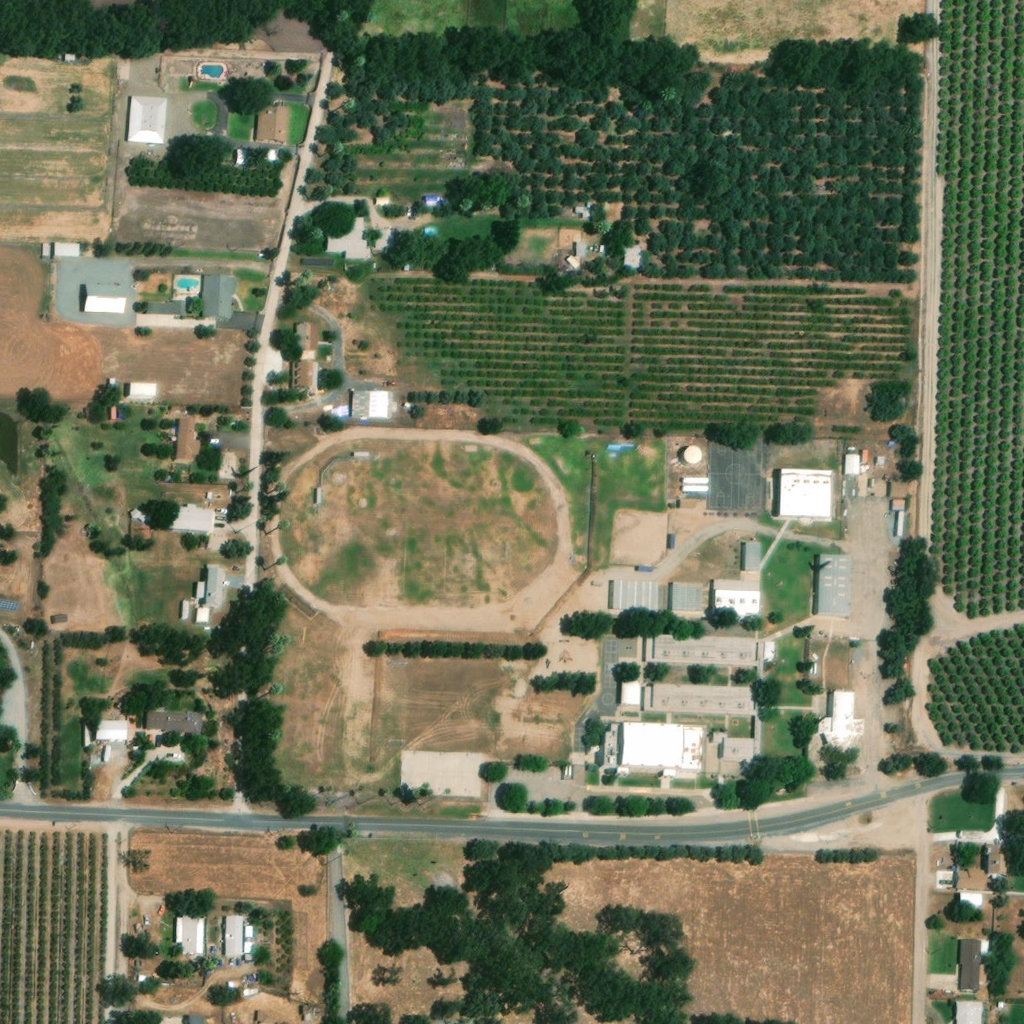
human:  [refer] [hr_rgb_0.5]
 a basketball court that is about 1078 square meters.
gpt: <box>[[69, 42, 75, 49, 0]]</box>

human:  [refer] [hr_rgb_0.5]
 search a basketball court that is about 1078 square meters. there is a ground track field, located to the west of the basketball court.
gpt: <box>[[69, 42, 75, 49, 0]]</box>

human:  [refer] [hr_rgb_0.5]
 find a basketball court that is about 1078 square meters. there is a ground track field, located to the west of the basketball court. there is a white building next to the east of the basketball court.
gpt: <box>[[69, 42, 75, 49, 0]]</box>